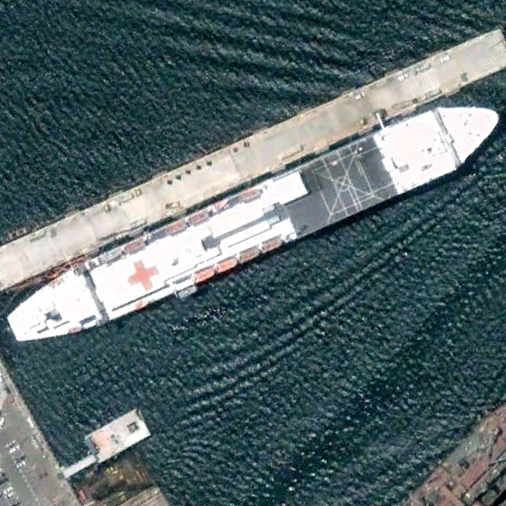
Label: civil